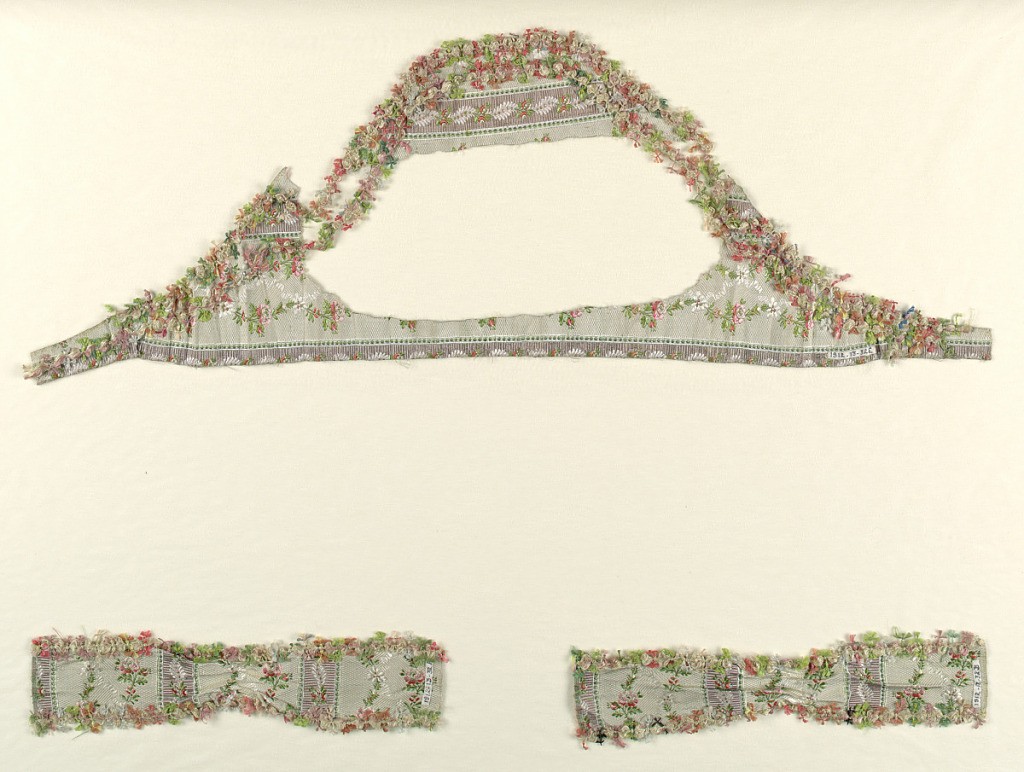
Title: Dress fragments
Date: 1750–99
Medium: silk Technique: plain compound cloth brocaded with trimming
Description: Fragments of white floral dress silk with polychrome silk fly-fringe trimming.